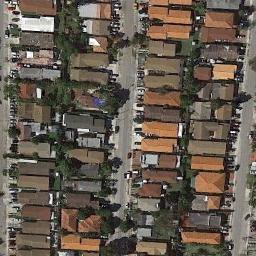
Label: residential